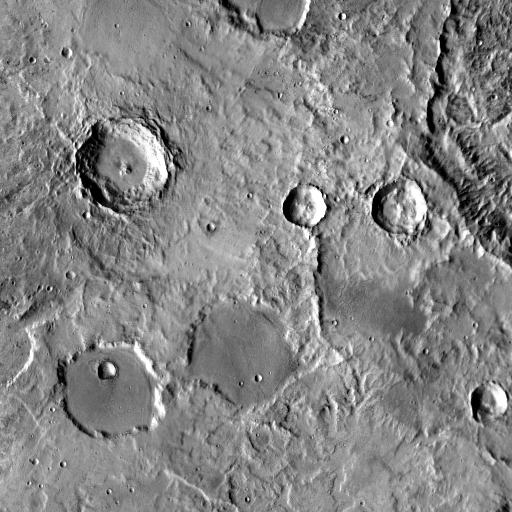
Crater classes present: Background, Other, Layered, Buried, Secondary